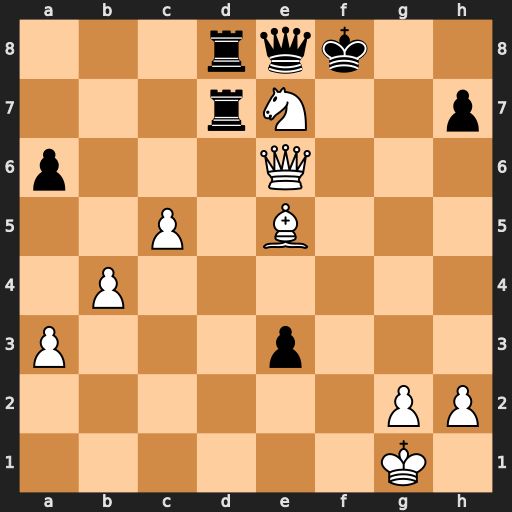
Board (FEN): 3rqk2/3rN2p/p3Q3/2P1B3/1P6/P3p3/6PP/6K1
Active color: w
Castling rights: -
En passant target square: -
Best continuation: Qh6+ Kxe7 Qf6#